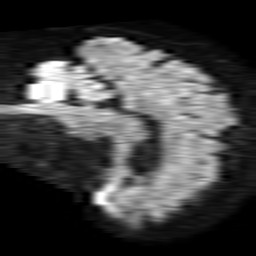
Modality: TRACE
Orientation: sagittal
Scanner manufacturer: philips
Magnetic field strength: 1.5 T
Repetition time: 4.6 s
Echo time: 0.08517 s